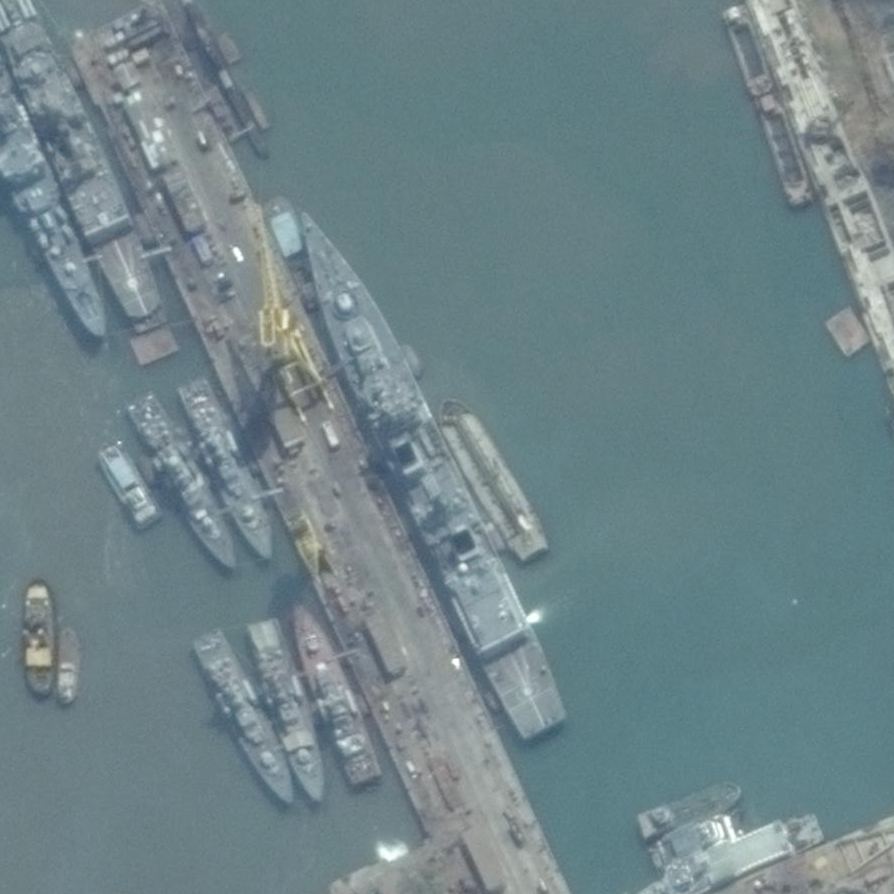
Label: destroyer